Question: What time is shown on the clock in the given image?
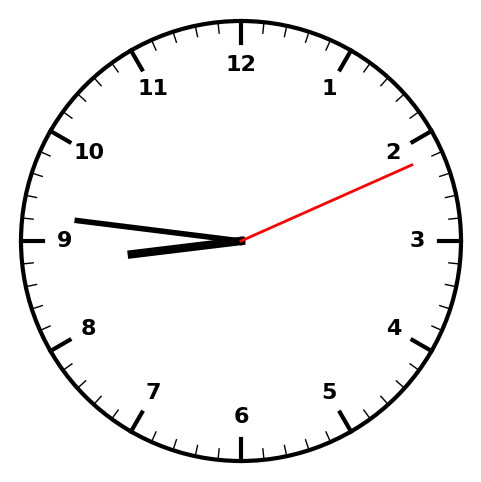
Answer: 08:46:11